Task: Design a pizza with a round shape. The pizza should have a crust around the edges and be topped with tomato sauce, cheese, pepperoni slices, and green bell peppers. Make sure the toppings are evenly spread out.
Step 262:
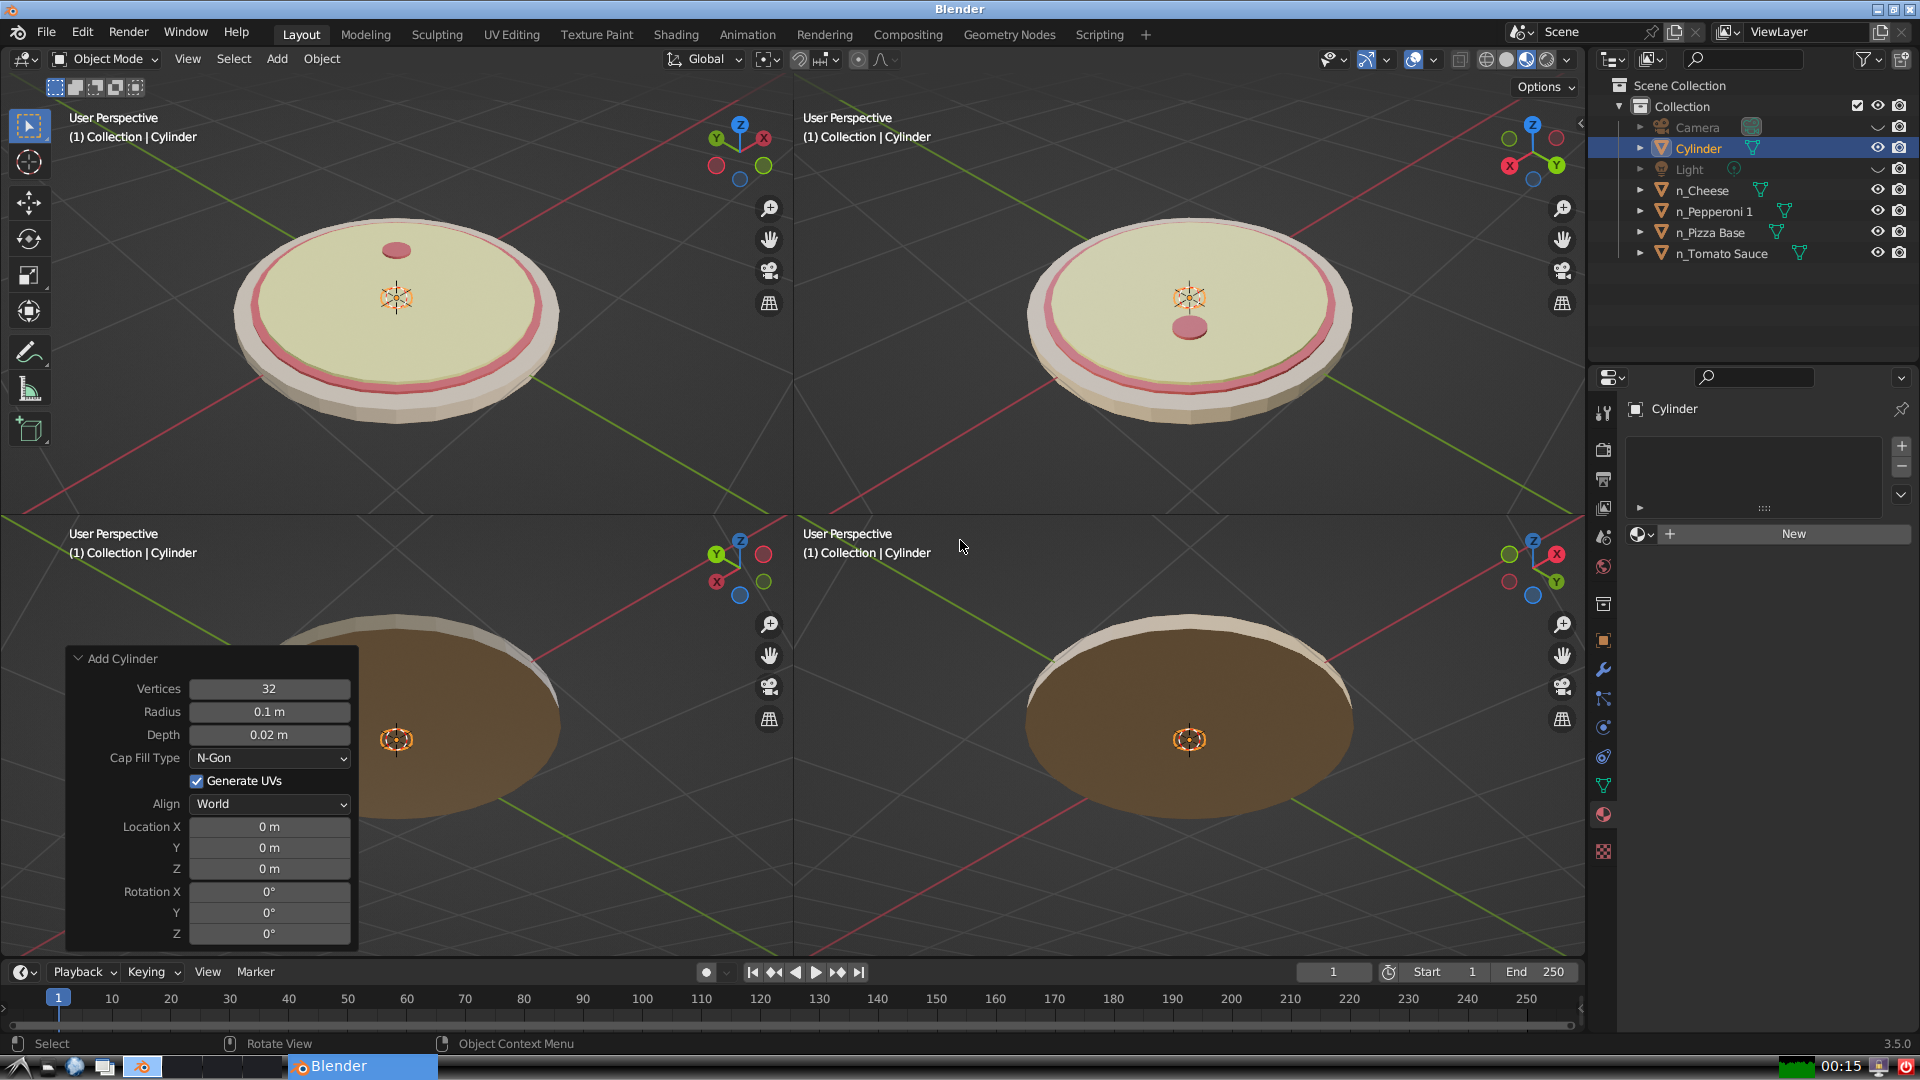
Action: {"key_press": ['Ctrl, Home']}